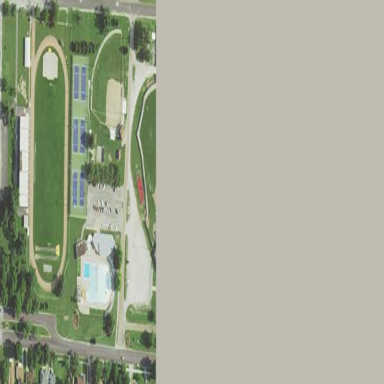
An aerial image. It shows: Park.